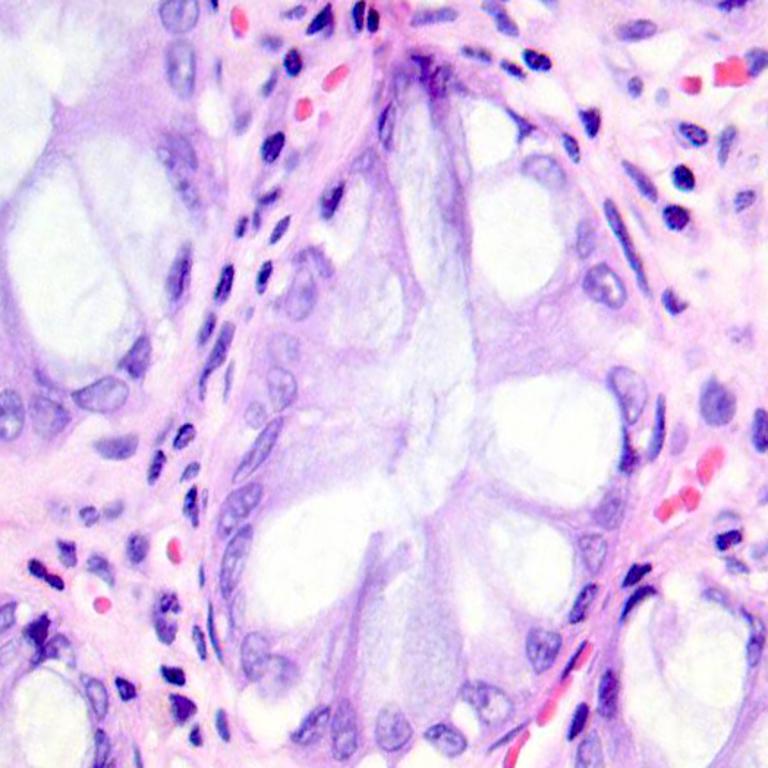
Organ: colon
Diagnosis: benign